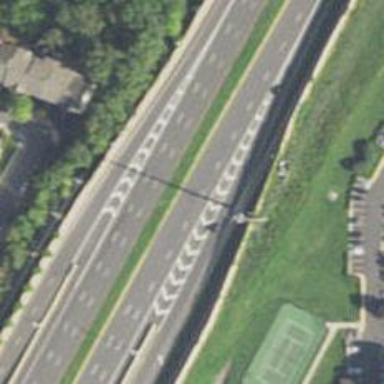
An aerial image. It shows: Expressway with asphalt surface categorized as trunk highway.